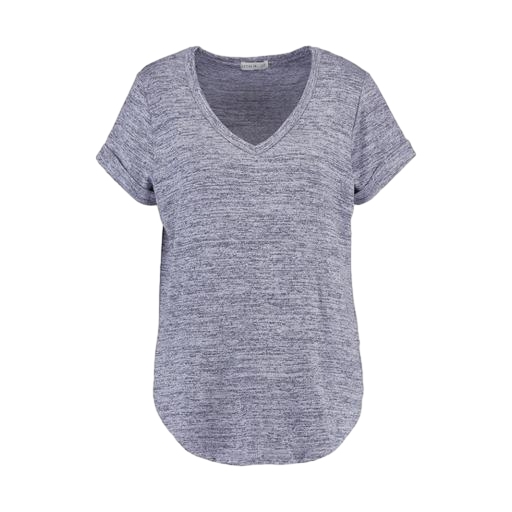
slub v-neck tee, blue plus size printed t-shirt only macy, blue v-neck t-shirt only macy, white background